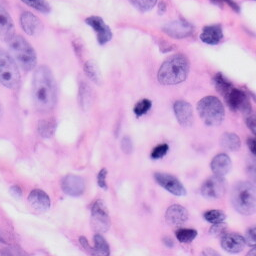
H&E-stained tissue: Skin